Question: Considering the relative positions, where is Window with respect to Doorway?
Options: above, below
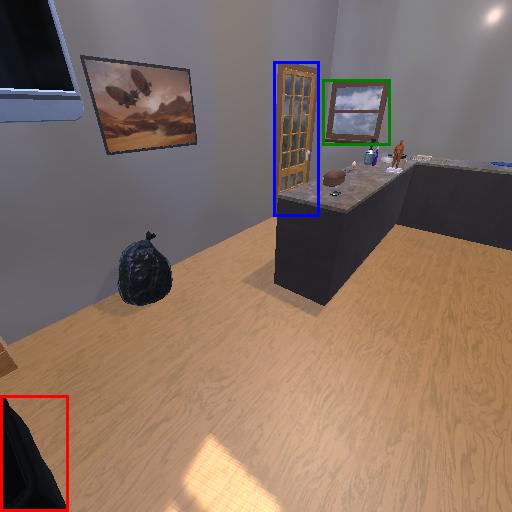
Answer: above